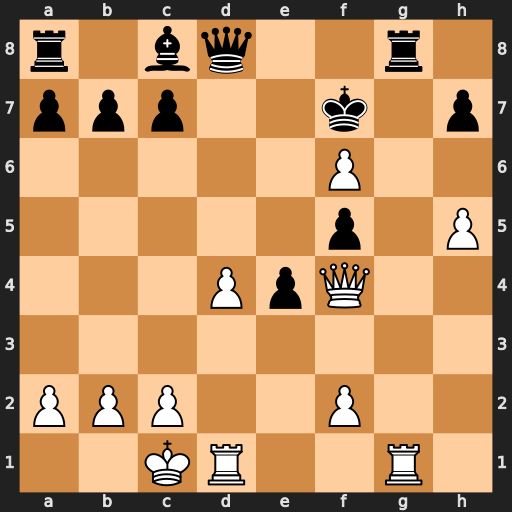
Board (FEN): r1bq2r1/ppp2k1p/5P2/5p1P/3PpQ2/8/PPP2P2/2KR2R1
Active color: w
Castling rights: -
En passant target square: -
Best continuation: Qh6 Qxf6 Qxf6+ Kxf6 Rxg8